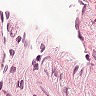
Metastatic tissue present: no